Interaction volume radius: 5 \u00c5
Interaction volume height: 30 \u00c5
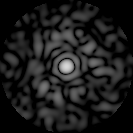
Disorder parameter: 0.8298